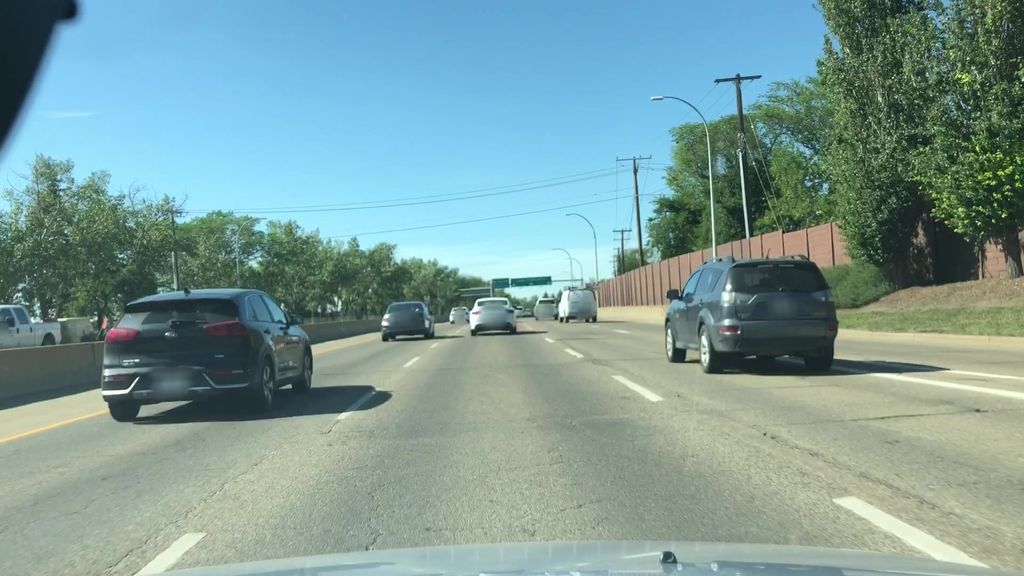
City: edmonton